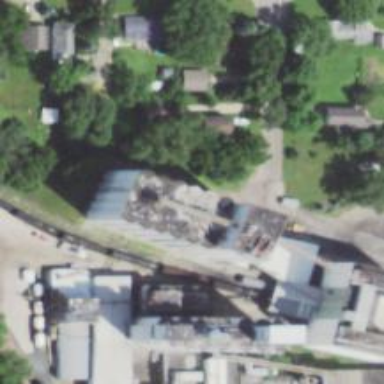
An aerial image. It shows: Silo.